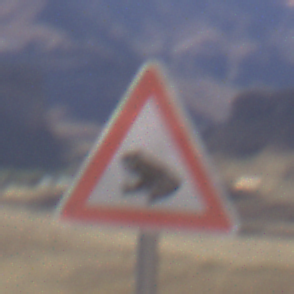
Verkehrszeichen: AmphibienwanderungRechts
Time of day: Midday
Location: Outdoor (Nature)
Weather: Clear
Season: NotSpecified
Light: Natural